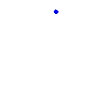
Particle: pion